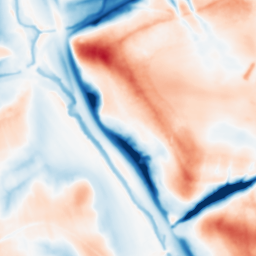
Category: multiscale
Decomposition family: dog_multiscale
Decomposition parameters: sigma_ratio: 2
n_scales: 4
base_sigma: 1
Upsampling method: bicubic
Upsampling parameters: scale: 4
Upsampling scale: 4